Interaction volume radius: 5 \u00c5
Interaction volume height: 10 \u00c5
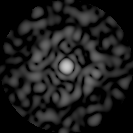
Disorder parameter: 0.8438